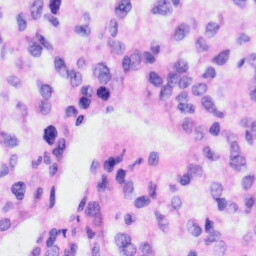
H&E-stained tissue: Liver